Interaction volume radius: 10 \u00c5
Interaction volume height: 10 \u00c5
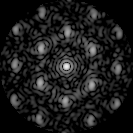
Disorder parameter: 0.4512